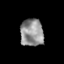
Tissue: prostate
Cell type: T cells
Senescence score: 0.318
Nuclear area (px): 623
Mean DAPI intensity: 145.9